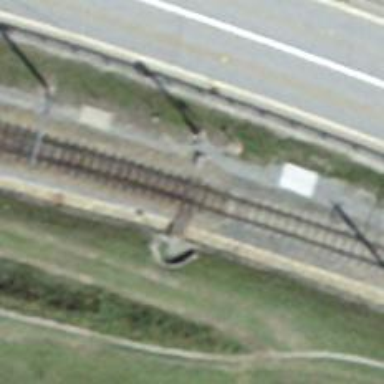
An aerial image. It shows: Railway switch.